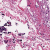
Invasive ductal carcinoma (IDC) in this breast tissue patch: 0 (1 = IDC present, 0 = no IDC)